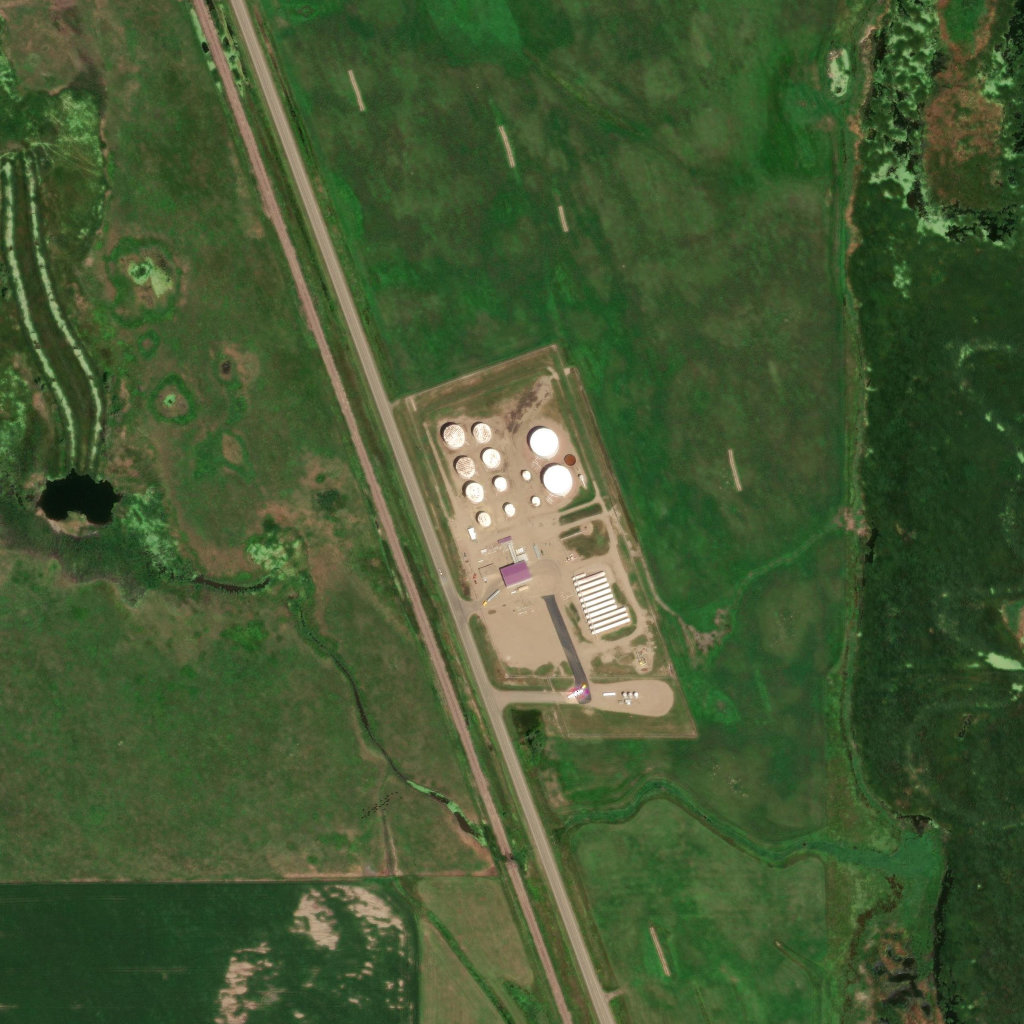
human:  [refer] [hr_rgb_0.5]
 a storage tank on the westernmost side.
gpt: <box>[[43, 41, 45, 43, 0]]</box>